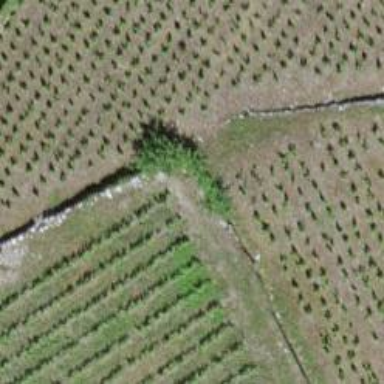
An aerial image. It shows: Dry stone wall barrier.